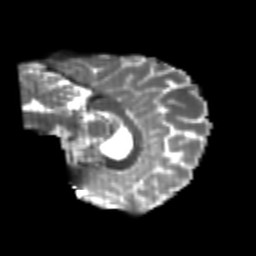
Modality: T2w
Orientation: sagittal
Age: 25
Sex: female
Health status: healthy
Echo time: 0.074 s